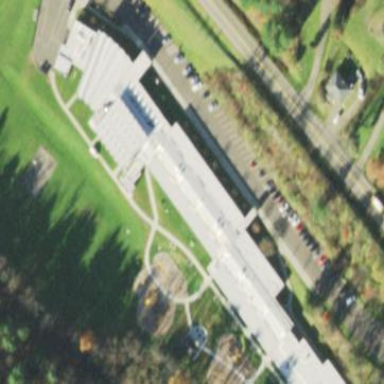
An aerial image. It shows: School.